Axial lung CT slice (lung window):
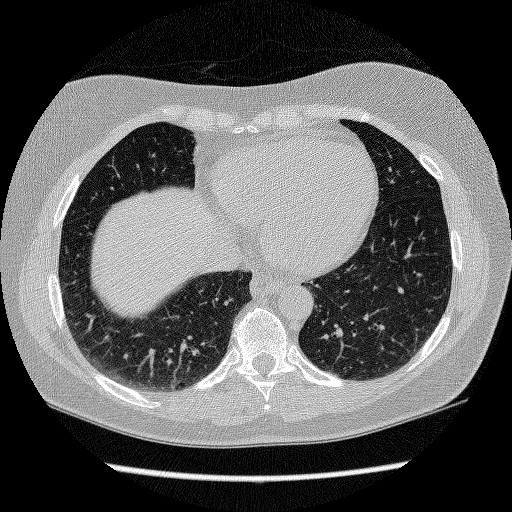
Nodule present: no